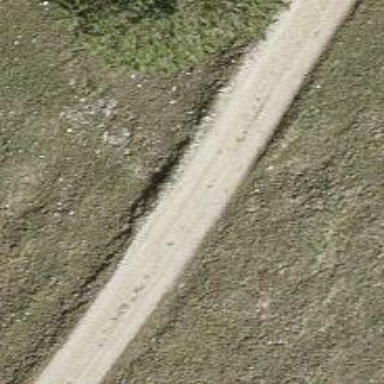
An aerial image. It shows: Unpaved track with grade2 surface.